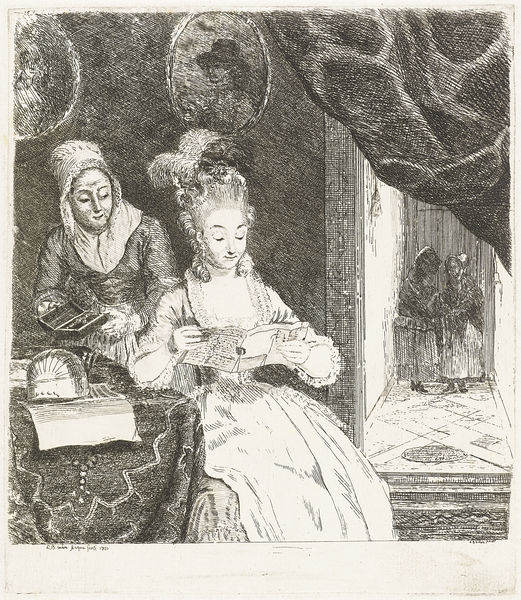
Titel: Jonge vrouw leest een brief
Künstler: Louis Bernard Coclers
Standort: Amsterdam
Institution: Rijksmuseum
Schlagwörter: weiß, frauen, menschen, mädchen, damen, frau, kleid, schmuck, schwarz, tisch, zeichnung, zimmer, dame, haus, schloss, haube, mode, barock, dienerin, bild, holland, innenraum, niederlande, vorhang, interieur, reich, sitzend, adel, rokoko, perücke, magd, bilder, hof, figuren, treppe, gang, schwarzweiss, stich, flur, brief, reichtum, höfisch, lesend, gebildet, gand, schmuckkasten, herrin, bilder oval